Question: I'm dealing with a document management page. I used 'NSPredicate' regular expression while got the 'searchBar.text' from user inputs. An error occurred (as the image below) while the inputs are brackets in Chinese form but went well in English form. If anyone has come across this matter? Thank you.

Here is my code,crash happen to the last row.
'''
NSString * searchStr = [NSString stringWithFormat:@"fileName like[cd] '*%@*'",searchDisplayController.searchBar.text];
NSPredicate *predicate = [NSPredicate predicateWithFormat:searchStr];
self.fileArrayAfterPre = [[NSMutableArray alloc] initWithArray:[fileArr filteredArrayUsingPredicate:predicate]];
'''
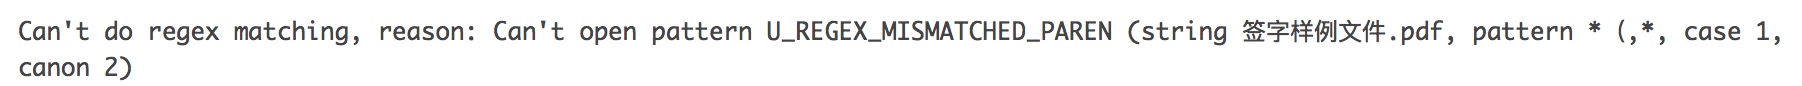
Answer: : It is use in wildcard expression.
: According to your question you should use the contain[cd] because it match the file with search text.
'''
NSPredicate *predicate = [NSPredicate predicateWithFormat:@"fileName CONTAINS[cd] %@",searchDisplayController.searchBar.text];
self.fileArrayAfterPre = [[NSMutableArray alloc] initWithArray:[fileArr filteredArrayUsingPredicate:predicate]];
'''